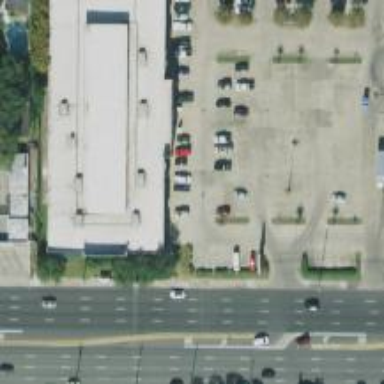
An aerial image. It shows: Parking space.